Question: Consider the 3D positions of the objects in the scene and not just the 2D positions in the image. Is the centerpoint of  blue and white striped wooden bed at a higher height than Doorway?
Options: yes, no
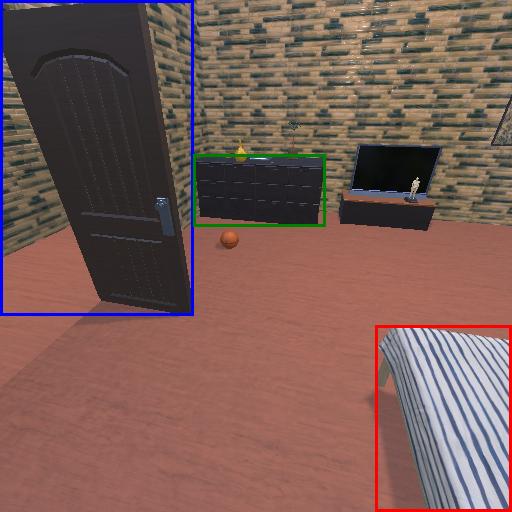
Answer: yes